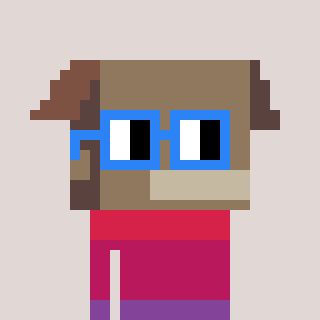
a pixel art character with square blue glasses, a box-shaped head and a orange-colored body on a warm background